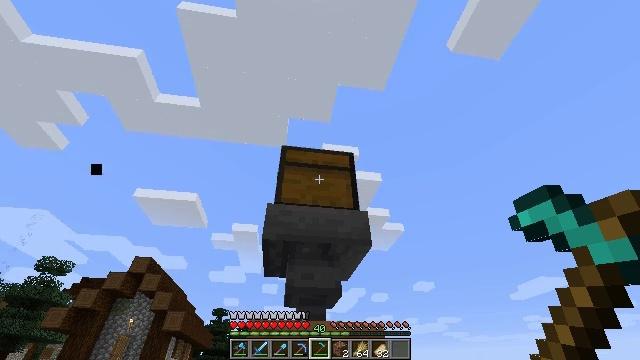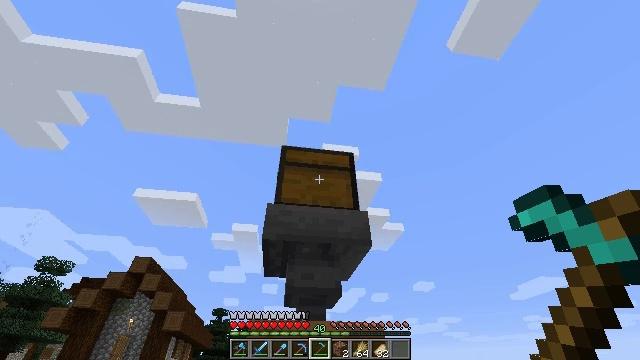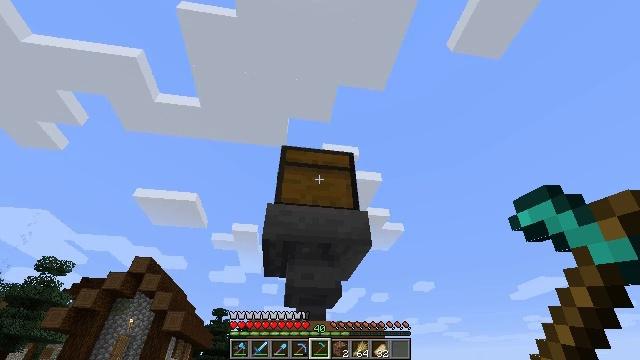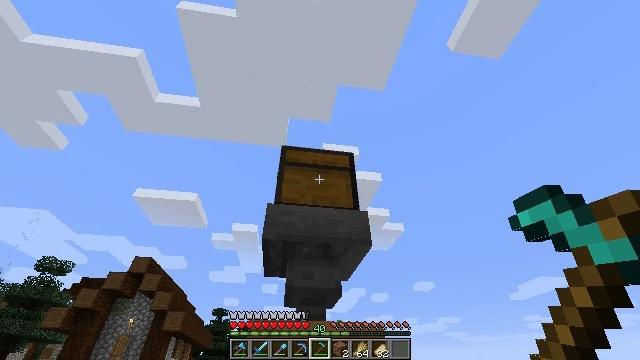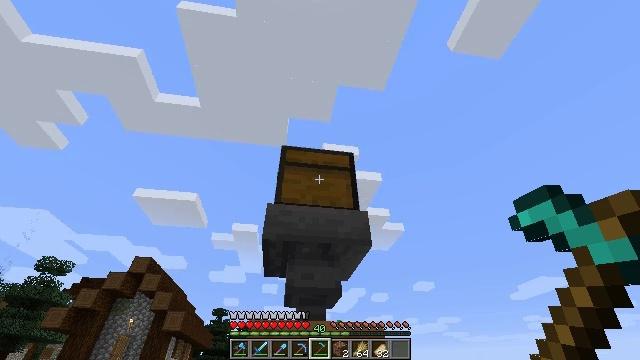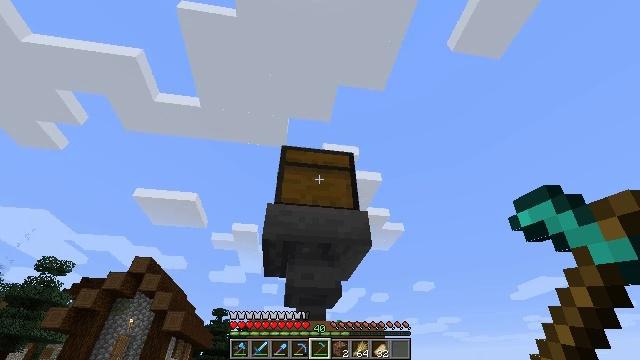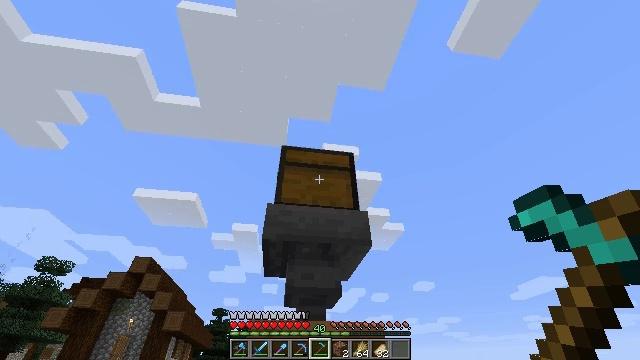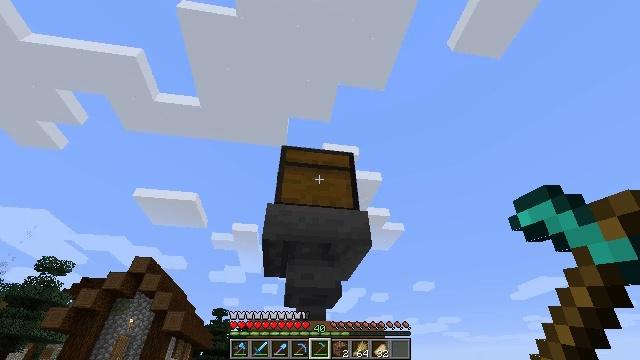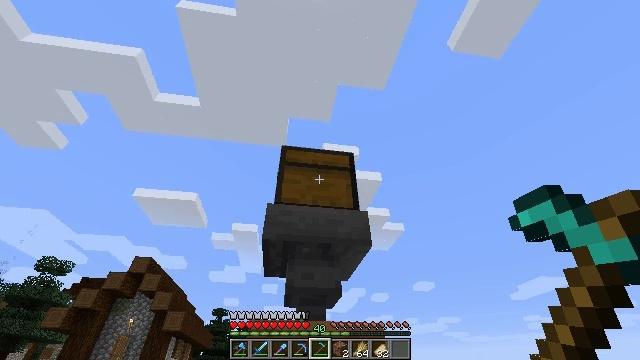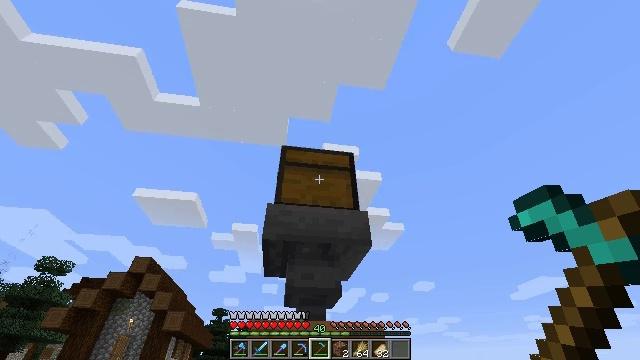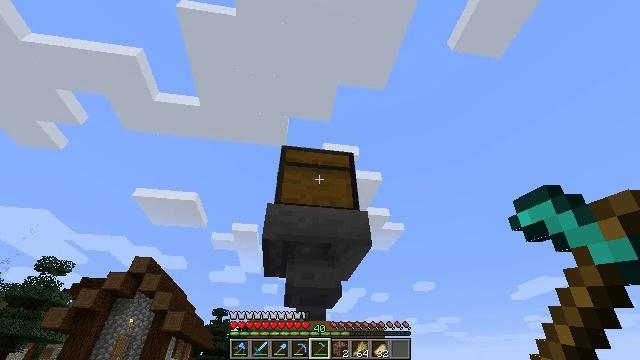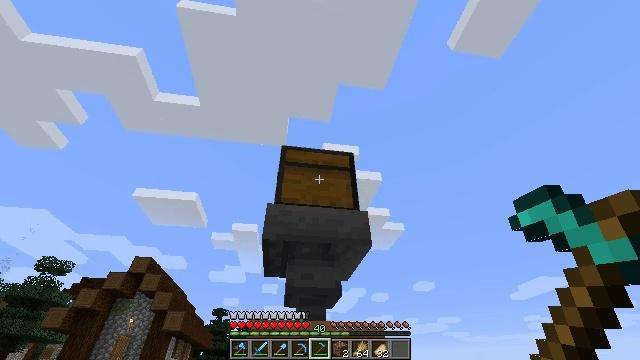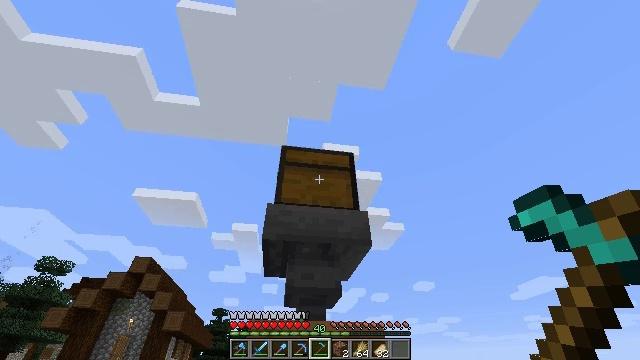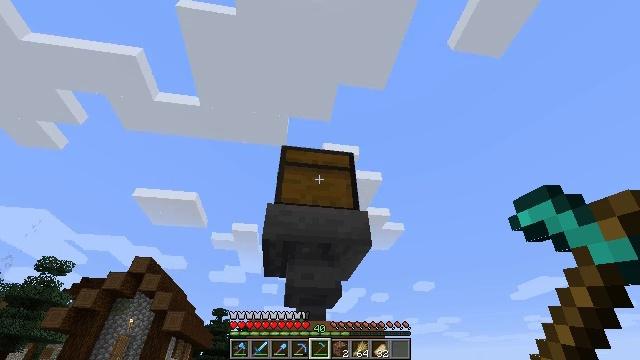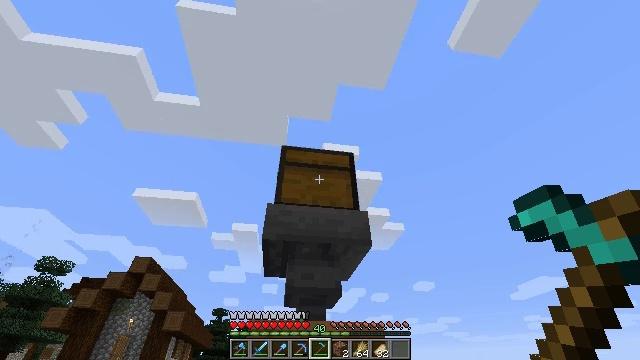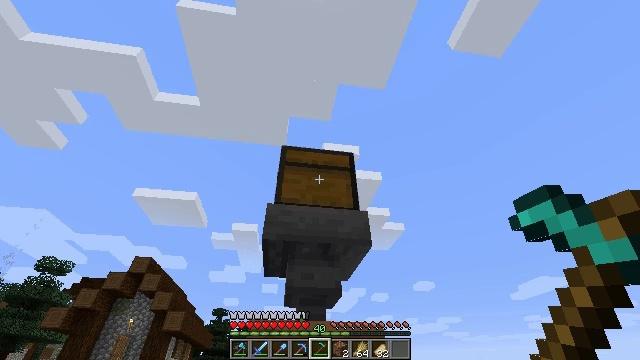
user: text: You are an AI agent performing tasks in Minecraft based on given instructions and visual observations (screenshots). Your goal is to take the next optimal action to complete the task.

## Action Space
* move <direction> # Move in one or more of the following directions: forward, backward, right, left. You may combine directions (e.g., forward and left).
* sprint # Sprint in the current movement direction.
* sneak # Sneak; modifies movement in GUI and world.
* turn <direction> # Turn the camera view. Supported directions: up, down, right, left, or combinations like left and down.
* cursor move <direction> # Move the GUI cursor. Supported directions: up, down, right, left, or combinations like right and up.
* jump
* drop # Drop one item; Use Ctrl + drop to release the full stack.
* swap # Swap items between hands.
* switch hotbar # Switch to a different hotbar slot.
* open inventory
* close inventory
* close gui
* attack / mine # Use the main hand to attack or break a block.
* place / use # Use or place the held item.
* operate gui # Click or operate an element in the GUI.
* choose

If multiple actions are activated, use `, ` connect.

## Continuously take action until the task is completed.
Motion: motion action
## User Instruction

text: Mine the fully grown carrots.
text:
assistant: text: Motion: no_op
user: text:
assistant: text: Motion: no_op
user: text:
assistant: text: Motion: no_op
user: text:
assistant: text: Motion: no_op
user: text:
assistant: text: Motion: no_op
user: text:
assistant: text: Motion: no_op
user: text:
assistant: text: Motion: no_op
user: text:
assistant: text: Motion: no_op
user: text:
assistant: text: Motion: no_op
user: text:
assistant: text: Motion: no_op
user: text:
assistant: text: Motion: no_op
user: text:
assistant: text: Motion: no_op
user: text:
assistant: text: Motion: no_op
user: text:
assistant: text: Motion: no_op
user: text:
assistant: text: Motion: no_op
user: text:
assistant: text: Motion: no_op
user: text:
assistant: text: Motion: no_op
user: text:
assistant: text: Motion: no_op
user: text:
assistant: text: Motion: no_op
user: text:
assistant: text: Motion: no_op
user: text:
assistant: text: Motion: no_op
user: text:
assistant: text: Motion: no_op
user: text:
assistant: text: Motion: no_op
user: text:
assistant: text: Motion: no_op
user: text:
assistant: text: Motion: no_op
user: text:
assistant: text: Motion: no_op
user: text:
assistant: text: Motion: no_op
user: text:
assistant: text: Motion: no_op
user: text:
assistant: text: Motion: no_op
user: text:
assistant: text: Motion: no_op